Milling tool wear sample.
Tool blade image: 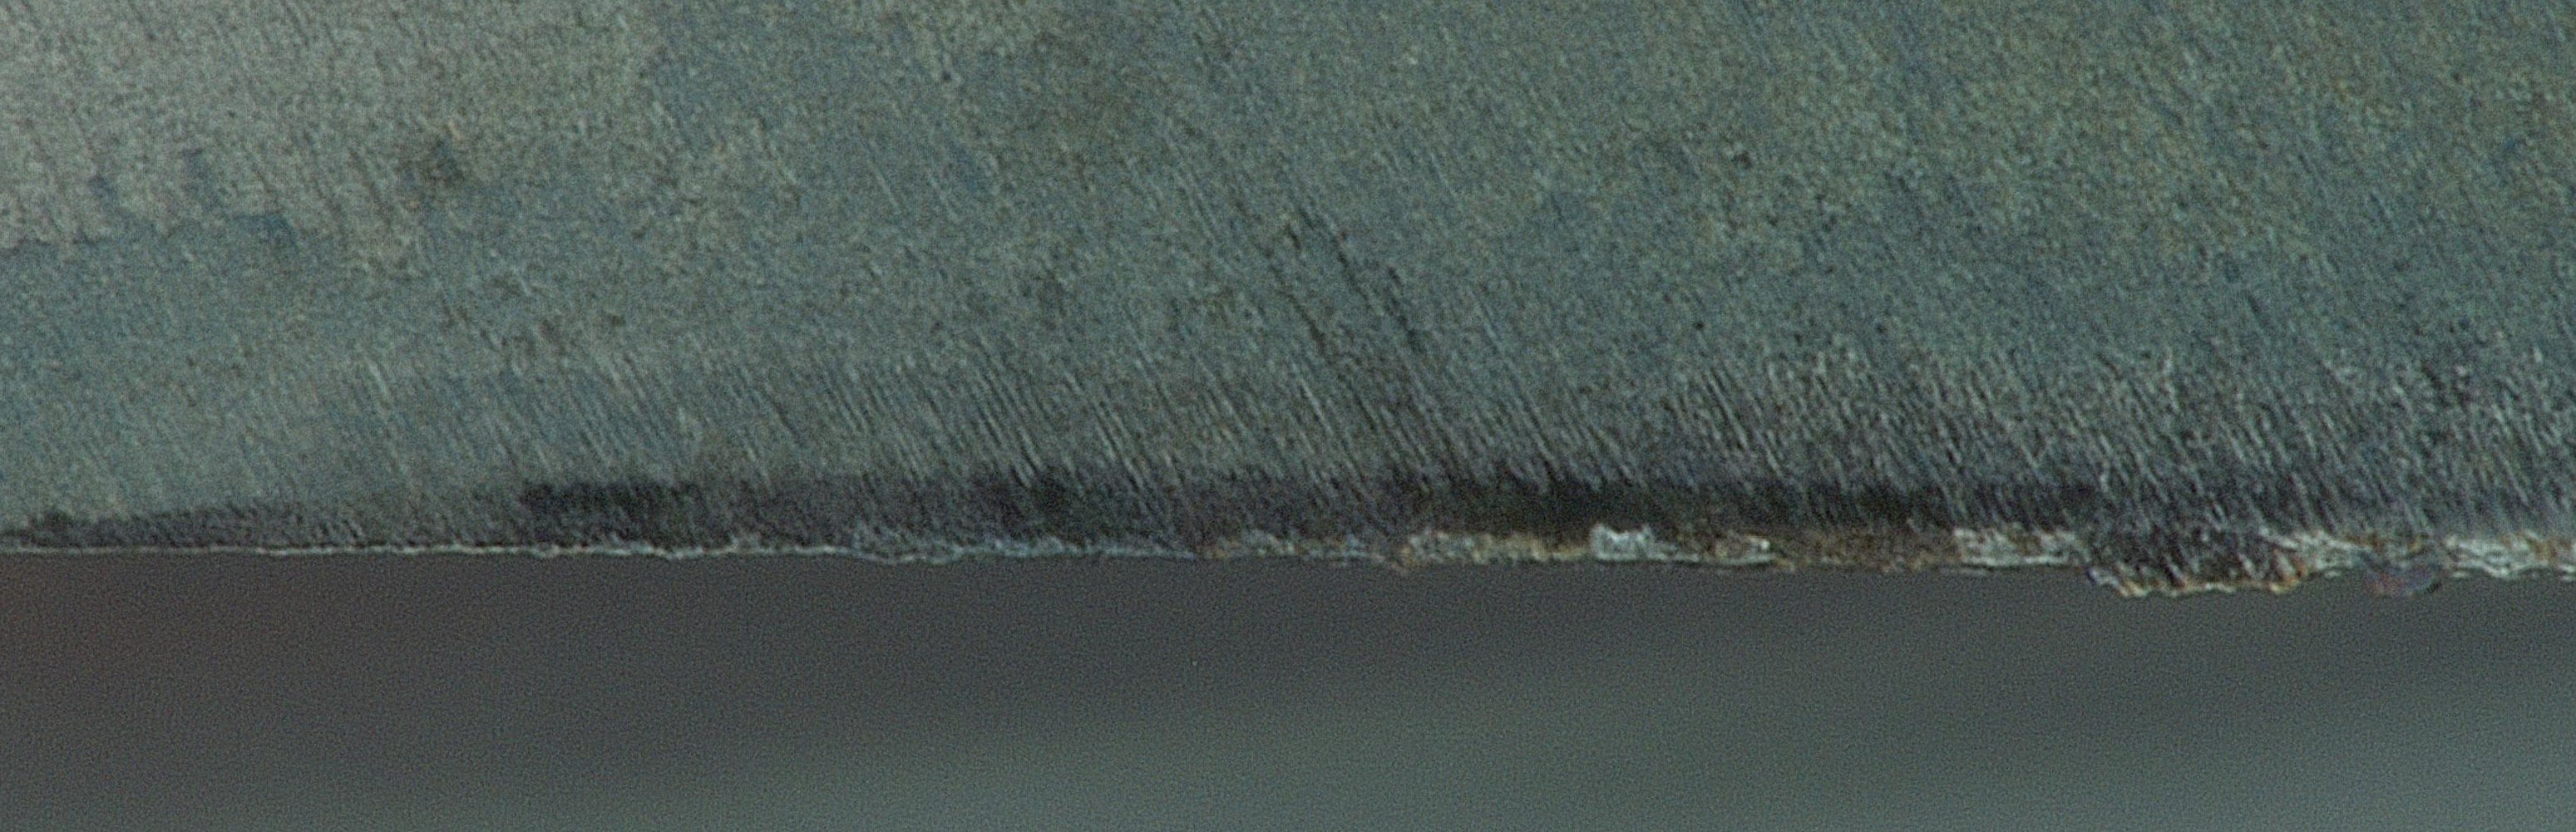
Chip image: 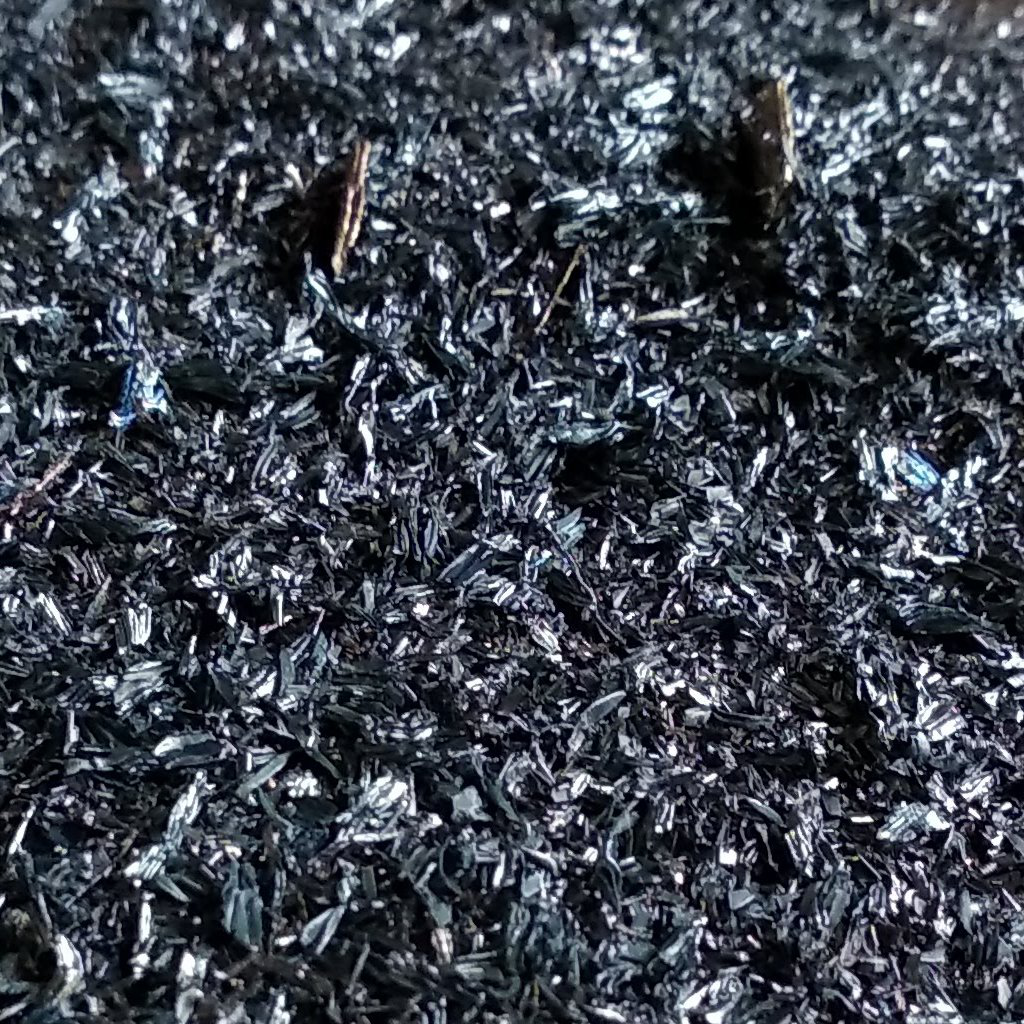
Workpiece image: 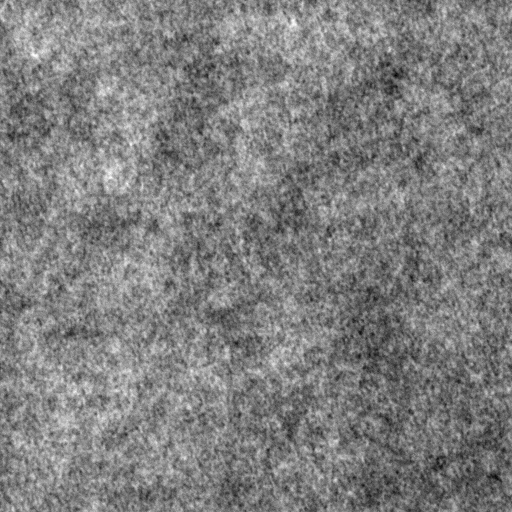
Tool wear state: dulled
Gaps: 3.7
Flank wear: 116.69
Overhang: 24.04
Force-signal Mel-spectrograms (X, Y, Z axes): 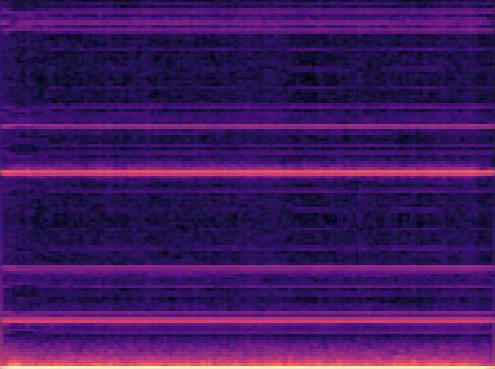 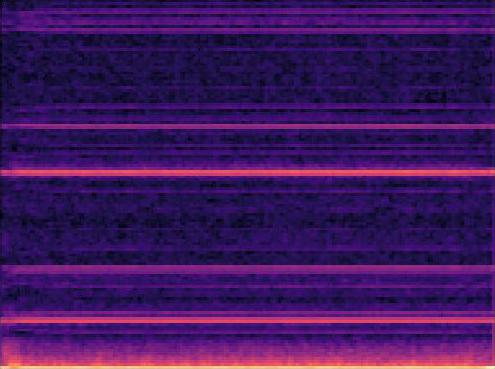 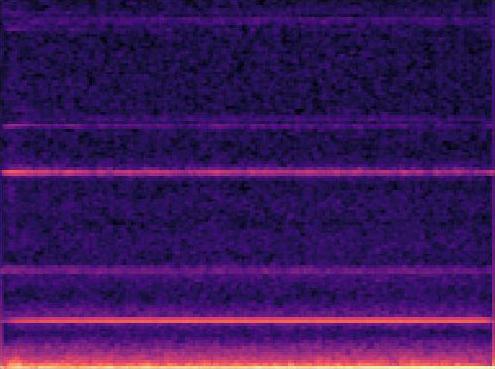
Force-signal scalograms (X, Y, Z axes): 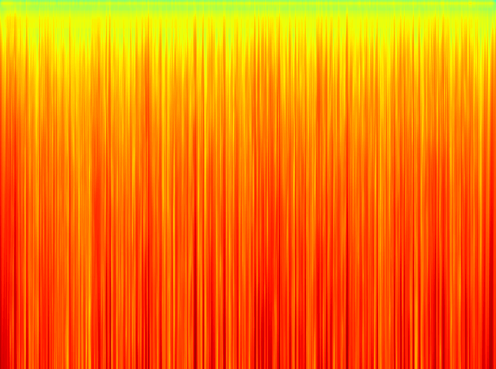 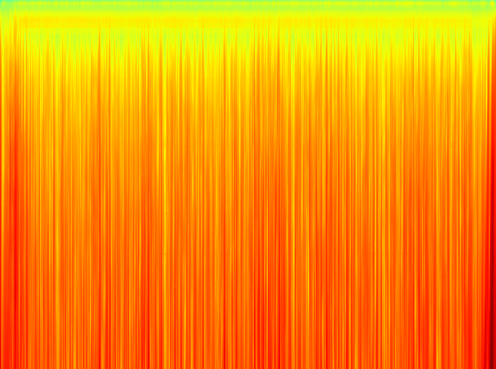 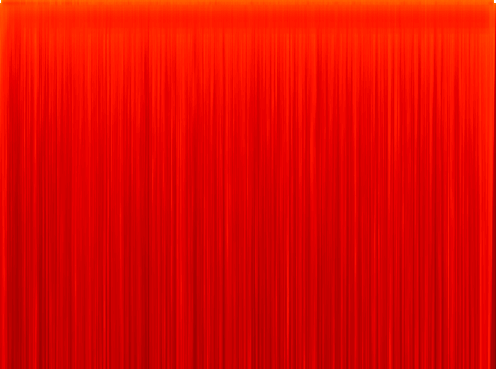
Force phase: accelerated_severe_wear